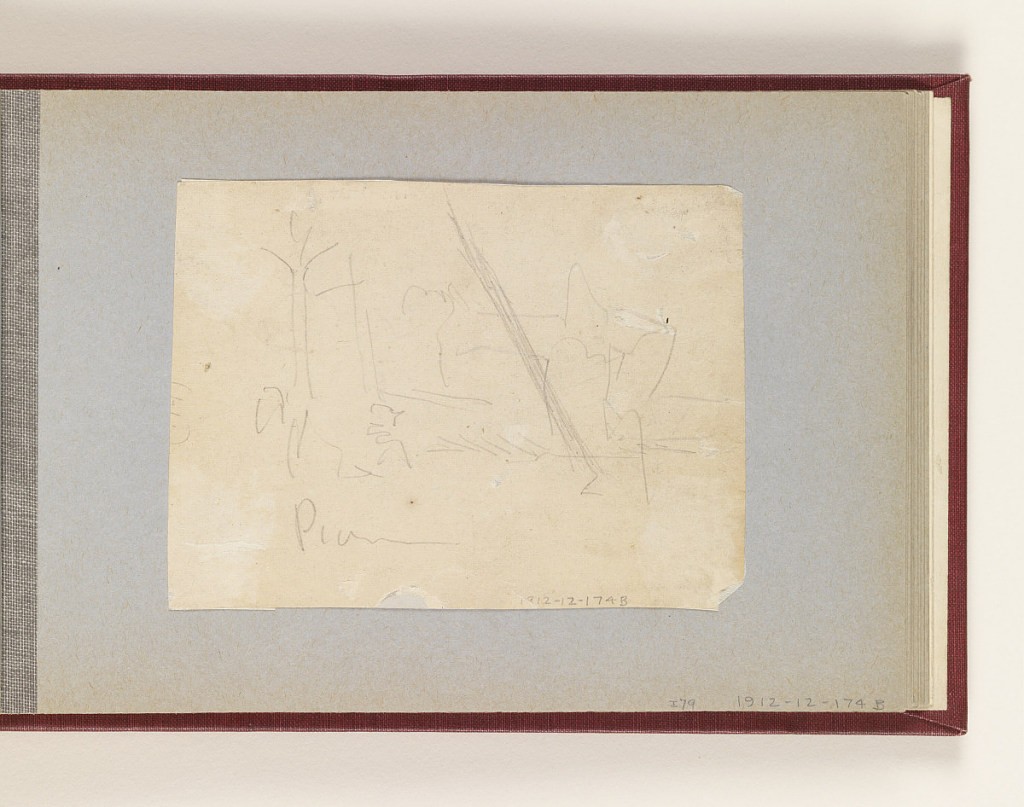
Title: Burned Trees and Houses
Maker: Winslow Homer, American, 1836–1910
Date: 1862
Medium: Graphite on wove paper, laid down
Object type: Drawing
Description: Horizontal slight sketch, probably of burned trees and houses.